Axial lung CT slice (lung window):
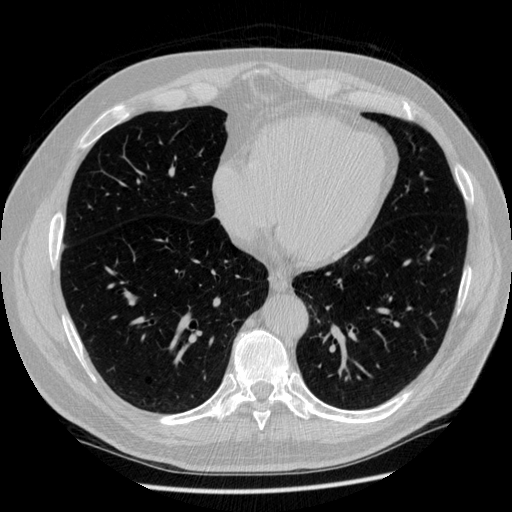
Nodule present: no